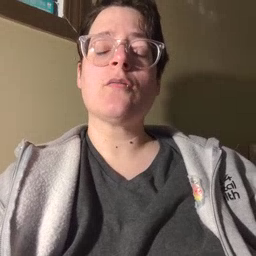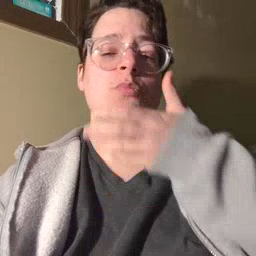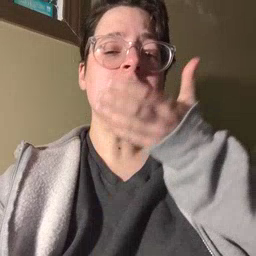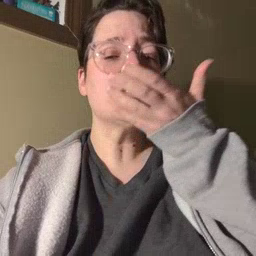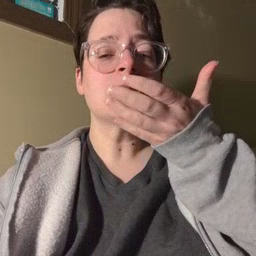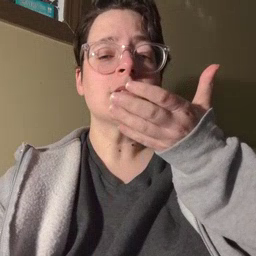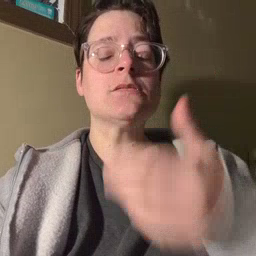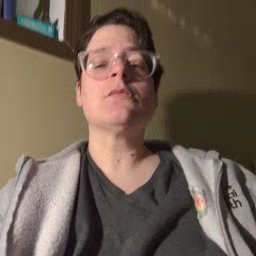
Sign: grass